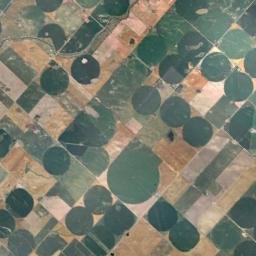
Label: circular_farmland